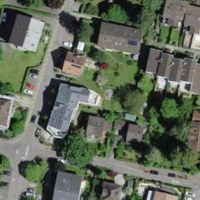
EUNIS habitat code: 54
Species observed at this site:
Hedera helix